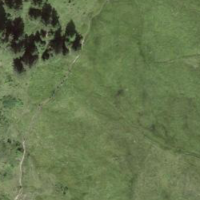
EUNIS habitat code: 25
Species observed at this site:
Tussilago farfara